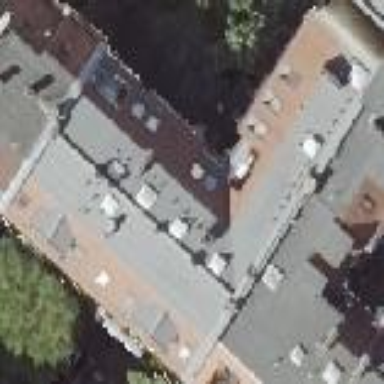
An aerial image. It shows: Building consisting of apartments with double saltbox roof shape.